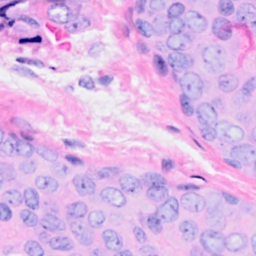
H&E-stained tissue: Breast